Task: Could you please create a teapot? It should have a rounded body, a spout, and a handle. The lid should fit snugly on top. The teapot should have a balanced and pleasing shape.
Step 90:
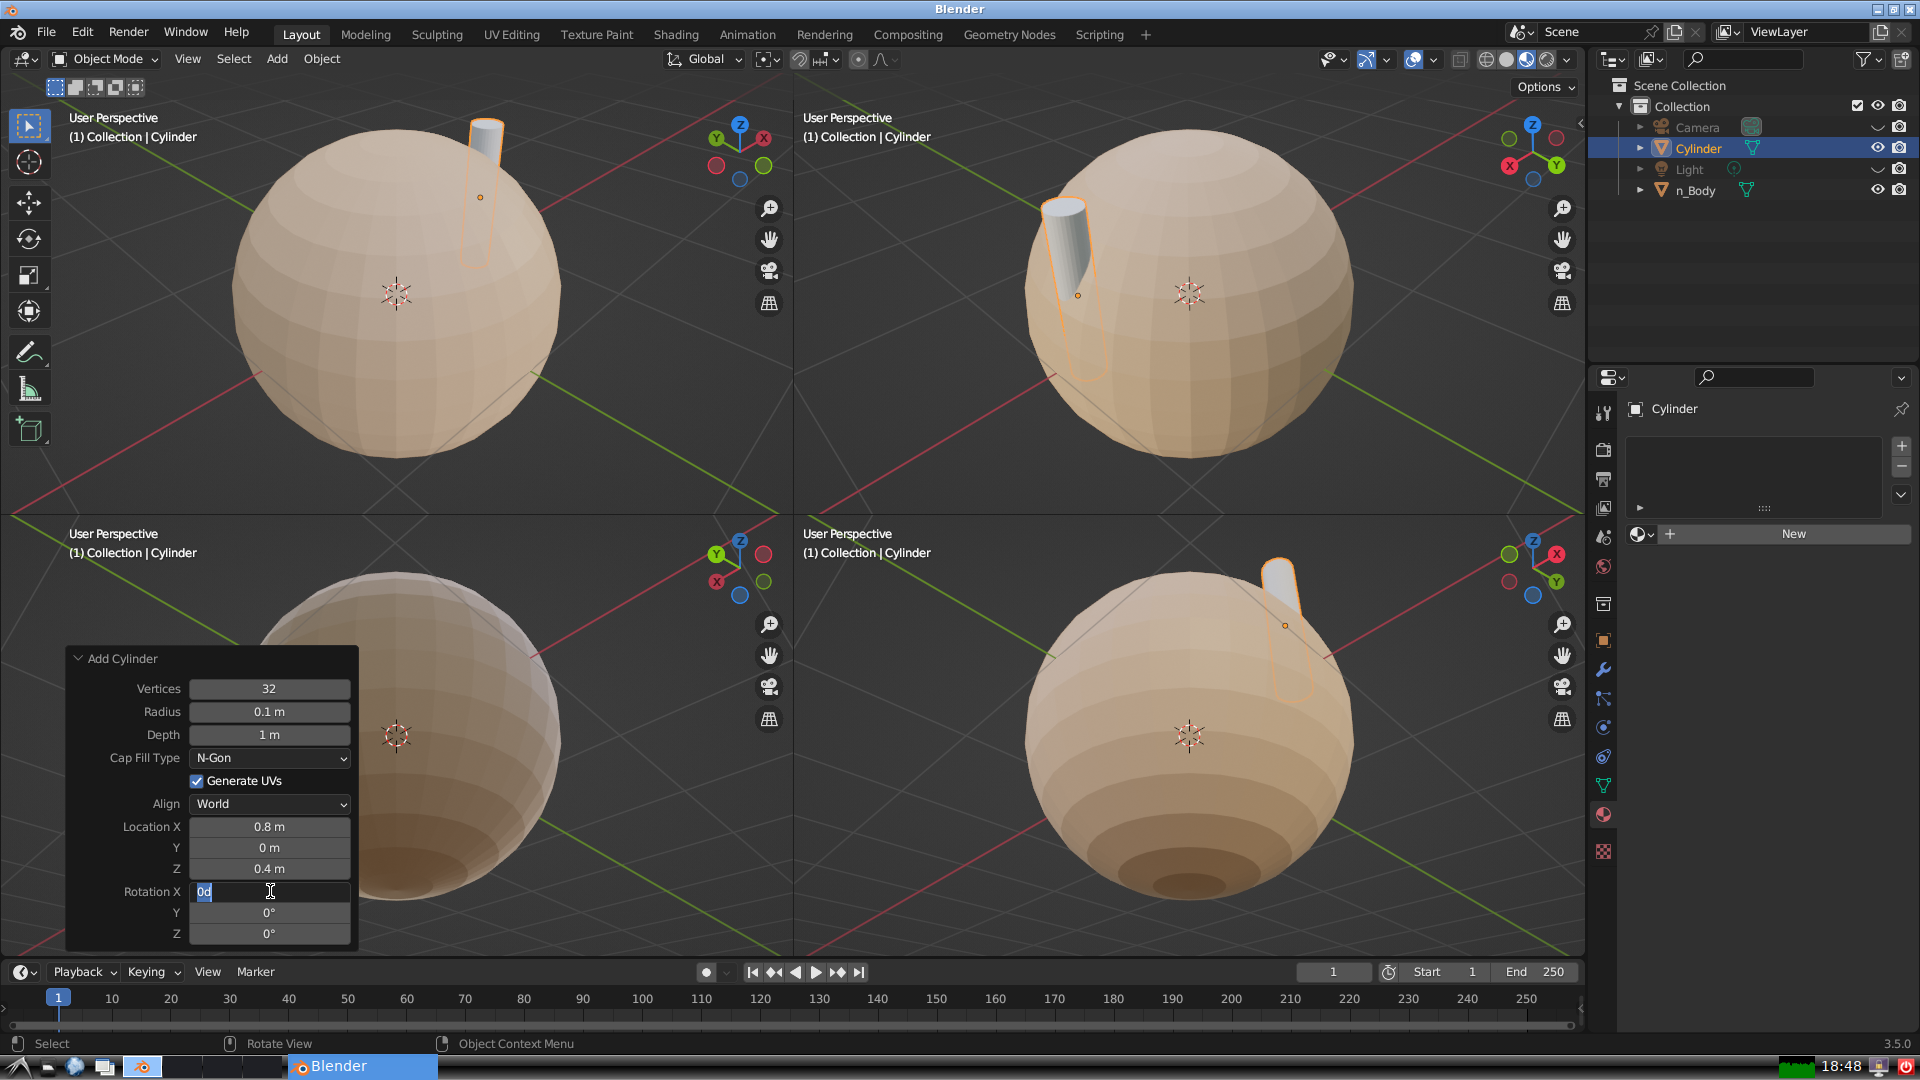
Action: input_text: 0.0